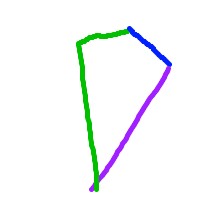
Shape: kite